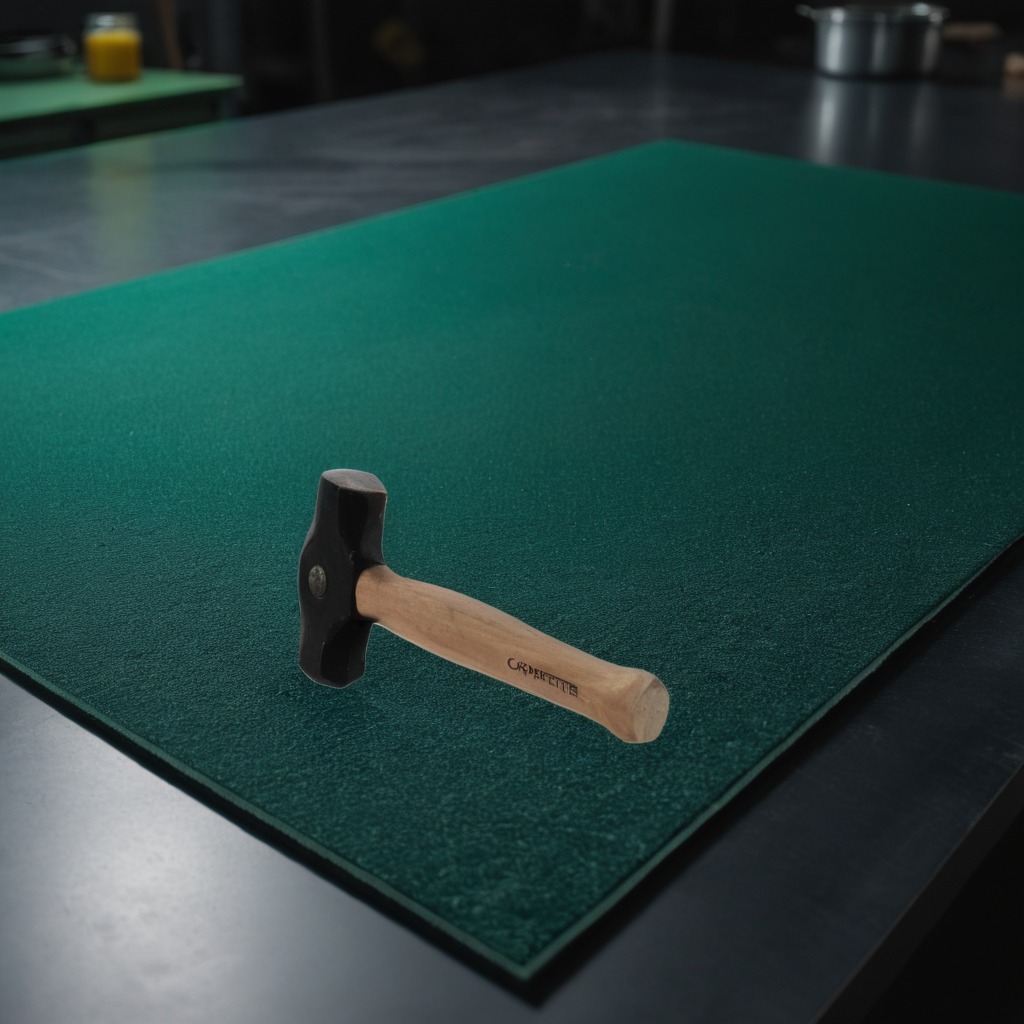
A hammer lying on a clean granite tabletop inside a workshop at night dim ambient light soft shadows worn but beneath the mat